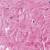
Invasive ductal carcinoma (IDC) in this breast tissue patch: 0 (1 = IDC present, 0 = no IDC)